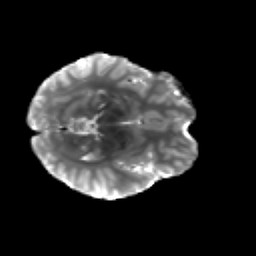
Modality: T2w
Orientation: axial
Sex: male
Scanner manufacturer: siemens
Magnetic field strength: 3 T
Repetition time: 5 s
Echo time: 0.071 s